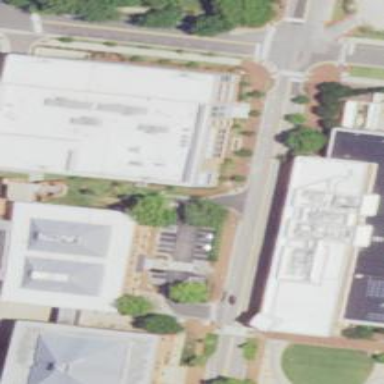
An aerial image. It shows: On Centennial Campus.